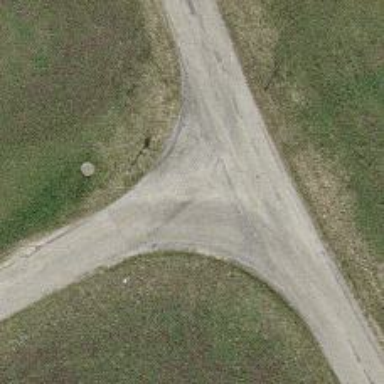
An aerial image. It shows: Well-maintained track road of grade 1.